Field crop: maize
Growth stage: 2
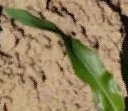
Species: maize